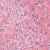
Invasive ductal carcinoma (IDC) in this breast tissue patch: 1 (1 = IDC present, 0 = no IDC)